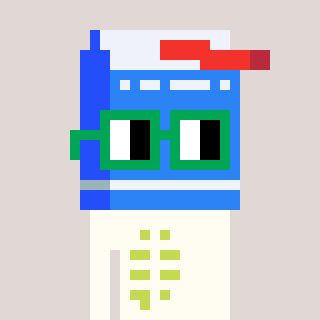
a pixel art character with square green glasses, a milk-shaped head and a grayscale-colored body on a warm background